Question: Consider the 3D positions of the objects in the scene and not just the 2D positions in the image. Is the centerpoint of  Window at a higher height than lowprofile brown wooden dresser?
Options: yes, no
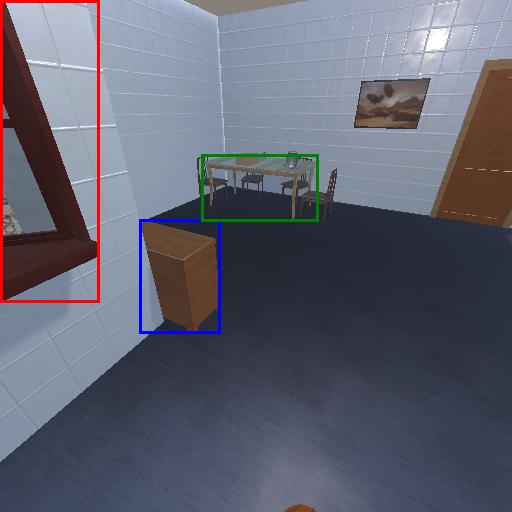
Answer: yes